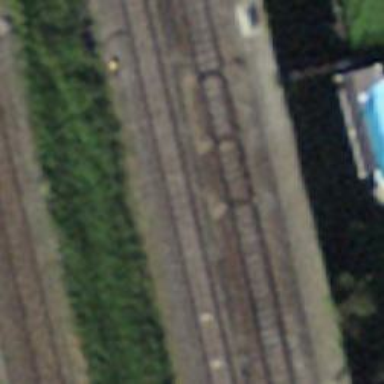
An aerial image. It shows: Railway switch.